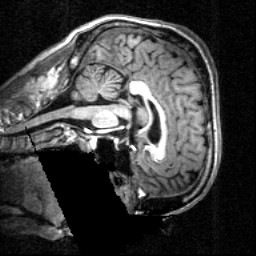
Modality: T1w
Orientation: sagittal
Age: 21
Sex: male